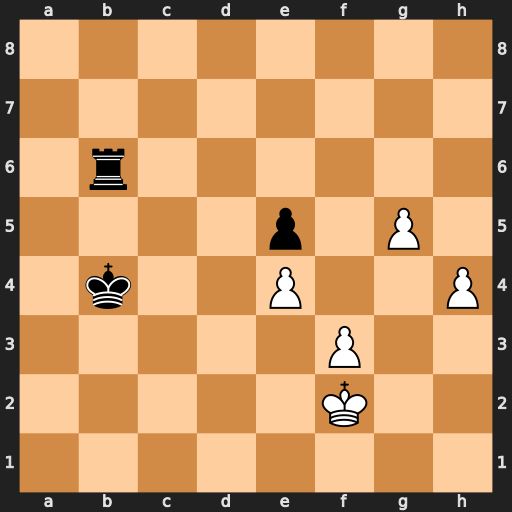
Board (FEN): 8/8/1r6/4p1P1/1k2P2P/5P2/5K2/8
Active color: w
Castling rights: -
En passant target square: -
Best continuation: h5 Rb8 g6